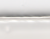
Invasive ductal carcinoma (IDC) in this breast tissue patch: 0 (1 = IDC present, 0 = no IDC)